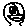
Label: smiley face